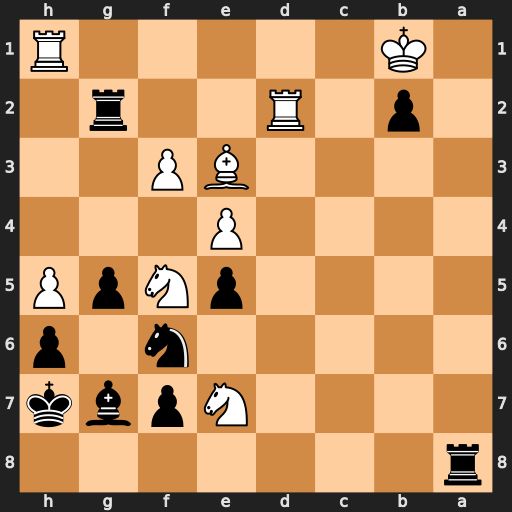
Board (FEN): r7/4Npbk/5n1p/4pNpP/4P3/4BP2/1p1R2r1/1K5R
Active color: b
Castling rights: -
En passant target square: -
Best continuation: Rxd2 Bxd2 Ra1+ Kxb2 Rxh1